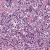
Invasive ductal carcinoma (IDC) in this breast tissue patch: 1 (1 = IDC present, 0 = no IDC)